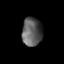
Tissue: lung
Cell type: Others
Senescence score: 0.2067
Nuclear area (px): 558
Mean DAPI intensity: 93.102